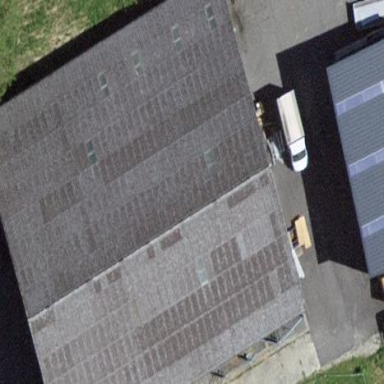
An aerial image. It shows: Rural barn.